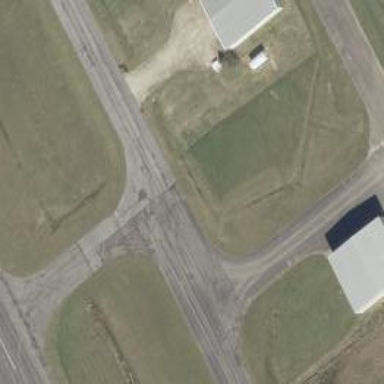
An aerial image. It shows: Image of taxiway at airport.